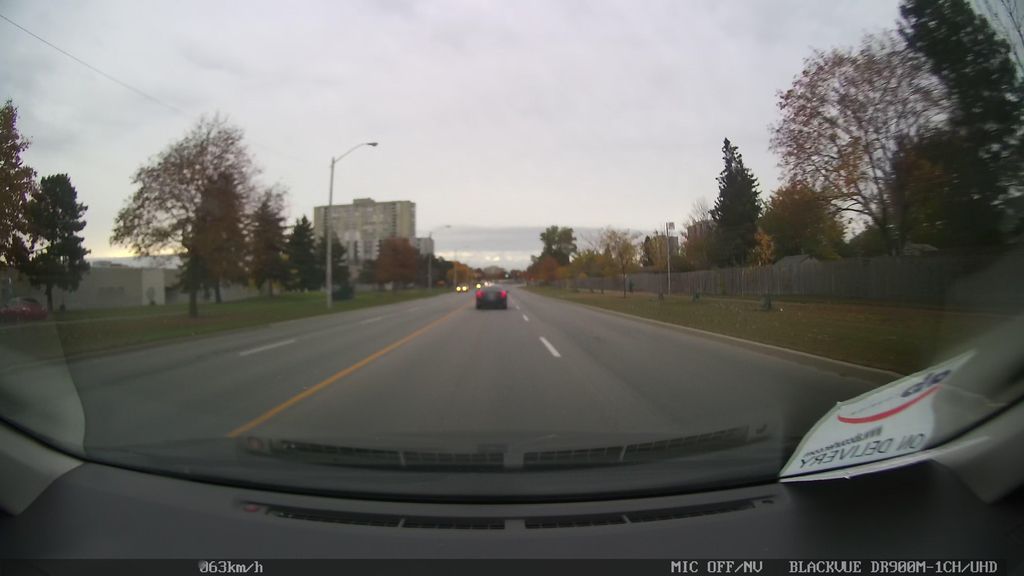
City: toronto